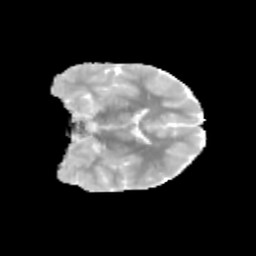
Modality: MD
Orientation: coronal
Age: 9
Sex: male
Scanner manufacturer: siemens
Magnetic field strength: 3 T
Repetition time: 3.8 s
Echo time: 0.07 s